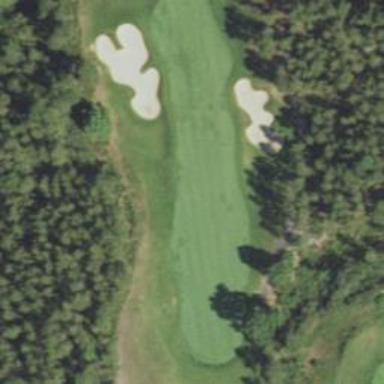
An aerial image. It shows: View of golf hole.